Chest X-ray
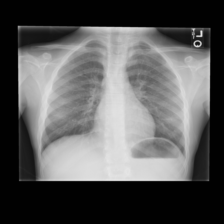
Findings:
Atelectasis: negative
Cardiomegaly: negative
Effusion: negative
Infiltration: negative
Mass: negative
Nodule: negative
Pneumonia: negative
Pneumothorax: negative
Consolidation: negative
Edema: negative
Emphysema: negative
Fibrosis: negative
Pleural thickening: negative
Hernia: negative